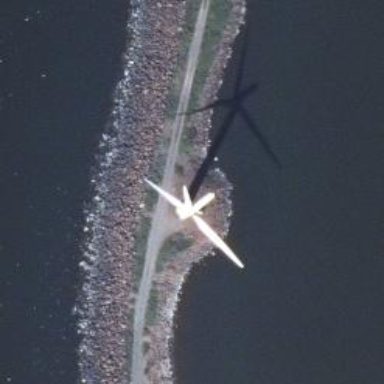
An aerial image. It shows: Wind power generator utilizing wind turbines.